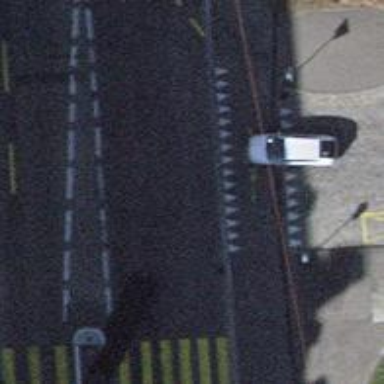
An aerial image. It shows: Unmarked crossing with traffic calming table on the road.